Question: Recently installed Ubuntu 14.04 amd64 and also installed rails 3.2.16 but when I try to run a rails application I have this error that I didn't have in Ubuntu 12.04 amd64:
'''
Sass::SyntaxError at /
".date" failed to @extend ".date".
The selector ".date" was not found.
Use "@extend .date !optional" if the extend should be able to fail.
'''
If I use !optional have the next error:
'''
"#sub-header-schedules .modal .dialog" failed to @extend ".modal-lg".
The selector ".modal-lg" was not found.
Use "@extend .modal-lg !optional" if the extend should be able to fail.
'''
In the terminal server I get the following:
'''
Started GET "/" for 127.0.0.1 at 2014-04-29 13:01:26 -0300
Processing by Devise::SessionsController#new as HTML
Rendered devise/sessions/new.html.haml within layouts/application (2.6ms)
Warning. Error encountered while saving cache /home/leonel/workspace/cultural/tmp/cache/sass/7f514e7fa7713122c182bcdb2a4a8f148548b8de/application.css.scssc: can't dump anonymous class #<Class:0x00000004e405f8>
Warning. Error encountered while saving cache /home/leonel/workspace/cultural/tmp/cache/sass/da56d9de77964072bd800d55c1ebc7f2475a4e93/bootstrap.scssc: can't dump anonymous class #<Class:0x00000004e405f8>
....
.... (the same error much times).
....
Warning. Error encountered while saving cache /home/leonel/workspace/cultural/tmp/cache/sass/e2891a7f50f255dd8c1d3cc31ddf861078fa5098/_responsive-utilities.scssc: can't dump anonymous class #<Class:0x00000004e405f8>
Completed 500 Internal Server Error in 6761.3ms
Sass::SyntaxError - "#sub-header-schedules .modal .dialog" failed to @extend ".modal-lg".
The selector ".modal-lg" was not found.
Use "@extend .modal-lg !optional" if the extend should be able to fail.
(in /home/leonel/workspace/cultural/app/assets/stylesheets/schedules.css.scss):
app/assets/stylesheets/schedules.css.scss:49:in ''
sass (3.3.6) lib/sass/tree/visitors/extend.rb:65:in 'block in check_extends_fired!'
sass (3.3.6) lib/sass/util/subset_map.rb:106:in 'block in each_value'
sass (3.3.6) lib/sass/util/subset_map.rb:106:in 'each'
sass (3.3.6) lib/sass/util/subset_map.rb:106:in 'each_value'
sass (3.3.6) lib/sass/tree/visitors/extend.rb:50:in 'check_extends_fired!'
sass (3.3.6) lib/sass/tree/visitors/extend.rb:16:in 'visit'
sass (3.3.6) lib/sass/tree/root_node.rb:39:in 'css_tree'
sass (3.3.6) lib/sass/tree/root_node.rb:20:in 'render'
sass (3.3.6) lib/sass/engine.rb:274:in 'render'
sass-rails (3.2.6) lib/sass/rails/template_handlers.rb:106:in 'evaluate'
tilt (1.4.1) lib/tilt/template.rb:103:in 'render'
sprockets (2.2.2) lib/sprockets/context.rb:193:in 'block in evaluate'
sprockets (2.2.2) lib/sprockets/context.rb:190:in 'each'
sprockets (2.2.2) lib/sprockets/context.rb:190:in 'evaluate'
sprockets (2.2.2) lib/sprockets/processed_asset.rb:12:in 'initialize'
sprockets (2.2.2) lib/sprockets/base.rb:249:in 'new'
sprockets (2.2.2) lib/sprockets/base.rb:249:in 'block in build_asset'
sprockets (2.2.2) lib/sprockets/base.rb:270:in 'circular_call_protection'
sprockets (2.2.2) lib/sprockets/base.rb:248:in 'build_asset'
sprockets (2.2.2) lib/sprockets/index.rb:93:in 'block in build_asset'
sprockets (2.2.2) lib/sprockets/caching.rb:19:in 'cache_asset'
sprockets (2.2.2) lib/sprockets/index.rb:92:in 'build_asset'
sprockets (2.2.2) lib/sprockets/base.rb:169:in 'find_asset'
sprockets (2.2.2) lib/sprockets/index.rb:60:in 'find_asset'
sprockets (2.2.2) lib/sprockets/processed_asset.rb:111:in 'block in resolve_dependencies'
sprockets (2.2.2) lib/sprockets/processed_asset.rb:105:in 'each'
sprockets (2.2.2) lib/sprockets/processed_asset.rb:105:in 'resolve_dependencies'
sprockets (2.2.2) lib/sprockets/processed_asset.rb:97:in 'build_required_assets'
sprockets (2.2.2) lib/sprockets/processed_asset.rb:16:in 'initialize'
sprockets (2.2.2) lib/sprockets/base.rb:249:in 'new'
sprockets (2.2.2) lib/sprockets/base.rb:249:in 'block in build_asset'
sprockets (2.2.2) lib/sprockets/base.rb:270:in 'circular_call_protection'
sprockets (2.2.2) lib/sprockets/base.rb:248:in 'build_asset'
sprockets (2.2.2) lib/sprockets/index.rb:93:in 'block in build_asset'
sprockets (2.2.2) lib/sprockets/caching.rb:19:in 'cache_asset'
sprockets (2.2.2) lib/sprockets/index.rb:92:in 'build_asset'
sprockets (2.2.2) lib/sprockets/base.rb:169:in 'find_asset'
sprockets (2.2.2) lib/sprockets/index.rb:60:in 'find_asset'
sprockets (2.2.2) lib/sprockets/bundled_asset.rb:16:in 'initialize'
sprockets (2.2.2) lib/sprockets/base.rb:252:in 'new'
sprockets (2.2.2) lib/sprockets/base.rb:252:in 'build_asset'
sprockets (2.2.2) lib/sprockets/index.rb:93:in 'block in build_asset'
sprockets (2.2.2) lib/sprockets/caching.rb:19:in 'cache_asset'
sprockets (2.2.2) lib/sprockets/index.rb:92:in 'build_asset'
sprockets (2.2.2) lib/sprockets/base.rb:169:in 'find_asset'
sprockets (2.2.2) lib/sprockets/index.rb:60:in 'find_asset'
sprockets (2.2.2) lib/sprockets/environment.rb:78:in 'find_asset'
sprockets (2.2.2) lib/sprockets/base.rb:177:in '[]'
actionpack (3.2.15) lib/sprockets/helpers/rails_helper.rb:126:in 'asset_for'
actionpack (3.2.15) lib/sprockets/helpers/rails_helper.rb:44:in 'block in stylesheet_link_tag'
actionpack (3.2.15) lib/sprockets/helpers/rails_helper.rb:43:in 'collect'
actionpack (3.2.15) lib/sprockets/helpers/rails_helper.rb:43:in 'stylesheet_link_tag'
app/views/layouts/application.html.haml:5:in '_app_views_layouts_application_html_haml___2609725584303133974_55895000'
actionpack (3.2.15) lib/action_view/template.rb:145:in 'block in render'
activesupport (3.2.15) lib/active_support/notifications.rb:125:in 'instrument'
actionpack (3.2.15) lib/action_view/template.rb:143:in 'render'
actionpack (3.2.15) lib/action_view/renderer/template_renderer.rb:59:in 'render_with_layout'
actionpack (3.2.15) lib/action_view/renderer/template_renderer.rb:45:in 'render_template'
actionpack (3.2.15) lib/action_view/renderer/template_renderer.rb:18:in 'render'
actionpack (3.2.15) lib/action_view/renderer/renderer.rb:36:in 'render_template'
actionpack (3.2.15) lib/action_view/renderer/renderer.rb:17:in 'render'
actionpack (3.2.15) lib/abstract_controller/rendering.rb:110:in '_render_template'
actionpack (3.2.15) lib/action_controller/metal/streaming.rb:225:in '_render_template'
actionpack (3.2.15) lib/abstract_controller/rendering.rb:103:in 'render_to_body'
actionpack (3.2.15) lib/action_controller/metal/renderers.rb:28:in 'render_to_body'
actionpack (3.2.15) lib/action_controller/metal/compatibility.rb:50:in 'render_to_body'
actionpack (3.2.15) lib/abstract_controller/rendering.rb:88:in 'render'
actionpack (3.2.15) lib/action_controller/metal/rendering.rb:16:in 'render'
actionpack (3.2.15) lib/action_controller/metal/instrumentation.rb:40:in 'block (2 levels) in render'
activesupport (3.2.15) lib/active_support/core_ext/benchmark.rb:5:in 'block in ms'
/home/leonel/.rvm/rubies/ruby-1.9.3-p545/lib/ruby/1.9.1/benchmark.rb:295:in 'realtime'
activesupport (3.2.15) lib/active_support/core_ext/benchmark.rb:5:in 'ms'
actionpack (3.2.15) lib/action_controller/metal/instrumentation.rb:40:in 'block in render'
actionpack (3.2.15) lib/action_controller/metal/instrumentation.rb:83:in 'cleanup_view_runtime'
activerecord (3.2.15) lib/active_record/railties/controller_runtime.rb:24:in 'cleanup_view_runtime'
actionpack (3.2.15) lib/action_controller/metal/instrumentation.rb:39:in 'render'
actionpack (3.2.15) lib/action_controller/metal/implicit_render.rb:10:in 'default_render'
actionpack (3.2.15) lib/action_controller/metal/responder.rb:232:in 'default_render'
actionpack (3.2.15) lib/action_controller/metal/responder.rb:160:in 'to_html'
actionpack (3.2.15) lib/action_controller/metal/responder.rb:153:in 'respond'
actionpack (3.2.15) lib/action_controller/metal/responder.rb:146:in 'call'
actionpack (3.2.15) lib/action_controller/metal/mime_responds.rb:239:in 'respond_with'
devise (3.2.4) app/controllers/devise/sessions_controller.rb:10:in 'new'
actionpack (3.2.15) lib/action_controller/metal/implicit_render.rb:4:in 'send_action'
actionpack (3.2.15) lib/abstract_controller/base.rb:167:in 'process_action'
actionpack (3.2.15) lib/action_controller/metal/rendering.rb:10:in 'process_action'
actionpack (3.2.15) lib/abstract_controller/callbacks.rb:18:in 'block in process_action'
activesupport (3.2.15) lib/active_support/callbacks.rb:469:in '_run__3604410908179199061__process_action__17356013541981432__callbacks'
activesupport (3.2.15) lib/active_support/callbacks.rb:405:in '__run_callback'
activesupport (3.2.15) lib/active_support/callbacks.rb:385:in '_run_process_action_callbacks'
activesupport (3.2.15) lib/active_support/callbacks.rb:81:in 'run_callbacks'
actionpack (3.2.15) lib/abstract_controller/callbacks.rb:17:in 'process_action'
actionpack (3.2.15) lib/action_controller/metal/rescue.rb:29:in 'process_action'
actionpack (3.2.15) lib/action_controller/metal/instrumentation.rb:30:in 'block in process_action'
activesupport (3.2.15) lib/active_support/notifications.rb:123:in 'block in instrument'
activesupport (3.2.15) lib/active_support/notifications/instrumenter.rb:20:in 'instrument'
activesupport (3.2.15) lib/active_support/notifications.rb:123:in 'instrument'
actionpack (3.2.15) lib/action_controller/metal/instrumentation.rb:29:in 'process_action'
actionpack (3.2.15) lib/action_controller/metal/params_wrapper.rb:207:in 'process_action'
activerecord (3.2.15) lib/active_record/railties/controller_runtime.rb:18:in 'process_action'
actionpack (3.2.15) lib/abstract_controller/base.rb:121:in 'process'
actionpack (3.2.15) lib/abstract_controller/rendering.rb:45:in 'process'
actionpack (3.2.15) lib/action_controller/metal.rb:203:in 'dispatch'
actionpack (3.2.15) lib/action_controller/metal/rack_delegation.rb:14:in 'dispatch'
actionpack (3.2.15) lib/action_controller/metal.rb:246:in 'block in action'
actionpack (3.2.15) lib/action_dispatch/routing/route_set.rb:73:in 'call'
actionpack (3.2.15) lib/action_dispatch/routing/route_set.rb:73:in 'dispatch'
actionpack (3.2.15) lib/action_dispatch/routing/route_set.rb:36:in 'call'
actionpack (3.2.15) lib/action_dispatch/routing/mapper.rb:43:in 'call'
journey (1.0.4) lib/journey/router.rb:68:in 'block in call'
journey (1.0.4) lib/journey/router.rb:56:in 'each'
journey (1.0.4) lib/journey/router.rb:56:in 'call'
actionpack (3.2.15) lib/action_dispatch/routing/route_set.rb:608:in 'call'
warden (1.2.3) lib/warden/manager.rb:35:in 'block in call'
warden (1.2.3) lib/warden/manager.rb:34:in 'catch'
warden (1.2.3) lib/warden/manager.rb:34:in 'call'
actionpack (3.2.15) lib/action_dispatch/middleware/best_standards_support.rb:17:in 'call'
rack (1.4.5) lib/rack/etag.rb:23:in 'call'
rack (1.4.5) lib/rack/conditionalget.rb:25:in 'call'
actionpack (3.2.15) lib/action_dispatch/middleware/head.rb:14:in 'call'
actionpack (3.2.15) lib/action_dispatch/middleware/params_parser.rb:21:in 'call'
actionpack (3.2.15) lib/action_dispatch/middleware/flash.rb:242:in 'call'
rack (1.4.5) lib/rack/session/abstract/id.rb:210:in 'context'
rack (1.4.5) lib/rack/session/abstract/id.rb:205:in 'call'
actionpack (3.2.15) lib/action_dispatch/middleware/cookies.rb:341:in 'call'
activerecord (3.2.15) lib/active_record/query_cache.rb:64:in 'call'
activerecord (3.2.15) lib/active_record/connection_adapters/abstract/connection_pool.rb:479:in 'call'
actionpack (3.2.15) lib/action_dispatch/middleware/callbacks.rb:28:in 'block in call'
activesupport (3.2.15) lib/active_support/callbacks.rb:405:in '_run__1697630983147312074__call__2699906360018486957__callbacks'
activesupport (3.2.15) lib/active_support/callbacks.rb:405:in '__run_callback'
activesupport (3.2.15) lib/active_support/callbacks.rb:385:in '_run_call_callbacks'
activesupport (3.2.15) lib/active_support/callbacks.rb:81:in 'run_callbacks'
actionpack (3.2.15) lib/action_dispatch/middleware/callbacks.rb:27:in 'call'
actionpack (3.2.15) lib/action_dispatch/middleware/reloader.rb:65:in 'call'
actionpack (3.2.15) lib/action_dispatch/middleware/remote_ip.rb:31:in 'call'
better_errors (1.1.0) lib/better_errors/middleware.rb:84:in 'protected_app_call'
better_errors (1.1.0) lib/better_errors/middleware.rb:79:in 'better_errors_call'
better_errors (1.1.0) lib/better_errors/middleware.rb:56:in 'call'
actionpack (3.2.15) lib/action_dispatch/middleware/debug_exceptions.rb:16:in 'call'
actionpack (3.2.15) lib/action_dispatch/middleware/show_exceptions.rb:56:in 'call'
railties (3.2.15) lib/rails/rack/logger.rb:32:in 'call_app'
railties (3.2.15) lib/rails/rack/logger.rb:16:in 'block in call'
activesupport (3.2.15) lib/active_support/tagged_logging.rb:22:in 'tagged'
railties (3.2.15) lib/rails/rack/logger.rb:16:in 'call'
quiet_assets (1.0.2) lib/quiet_assets.rb:18:in 'call_with_quiet_assets'
actionpack (3.2.15) lib/action_dispatch/middleware/request_id.rb:22:in 'call'
rack (1.4.5) lib/rack/methodoverride.rb:21:in 'call'
rack (1.4.5) lib/rack/runtime.rb:17:in 'call'
activesupport (3.2.15) lib/active_support/cache/strategy/local_cache.rb:72:in 'call'
rack (1.4.5) lib/rack/lock.rb:15:in 'call'
actionpack (3.2.15) lib/action_dispatch/middleware/static.rb:63:in 'call'
railties (3.2.15) lib/rails/engine.rb:484:in 'call'
railties (3.2.15) lib/rails/application.rb:231:in 'call'
rack (1.4.5) lib/rack/content_length.rb:14:in 'call'
railties (3.2.15) lib/rails/rack/log_tailer.rb:17:in 'call'
thin (1.6.2) lib/thin/connection.rb:86:in 'block in pre_process'
thin (1.6.2) lib/thin/connection.rb:84:in 'catch'
thin (1.6.2) lib/thin/connection.rb:84:in 'pre_process'
thin (1.6.2) lib/thin/connection.rb:53:in 'process'
thin (1.6.2) lib/thin/connection.rb:39:in 'receive_data'
eventmachine (1.0.3) lib/eventmachine.rb:187:in 'run_machine'
eventmachine (1.0.3) lib/eventmachine.rb:187:in 'run'
thin (1.6.2) lib/thin/backends/base.rb:73:in 'start'
thin (1.6.2) lib/thin/server.rb:162:in 'start'
rack (1.4.5) lib/rack/handler/thin.rb:13:in 'run'
rack (1.4.5) lib/rack/server.rb:268:in 'start'
railties (3.2.15) lib/rails/commands/server.rb:70:in 'start'
railties (3.2.15) lib/rails/commands.rb:55:in 'block in <top (required)>'
railties (3.2.15) lib/rails/commands.rb:50:in 'tap'
railties (3.2.15) lib/rails/commands.rb:50:in '<top (required)>'
script/rails:6:in 'require'
script/rails:6:in '<main>'
'''
The error is here:
My css files:
<URL>
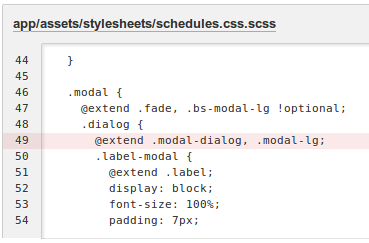
Answer: I had a problem with bootstrap-sass version.
Solved it with:
'''
gem uninstall bootstrap-sass -v 3.1.1.1 && gem uninstall bootstrap-sass -v 3.1.1.0
'''